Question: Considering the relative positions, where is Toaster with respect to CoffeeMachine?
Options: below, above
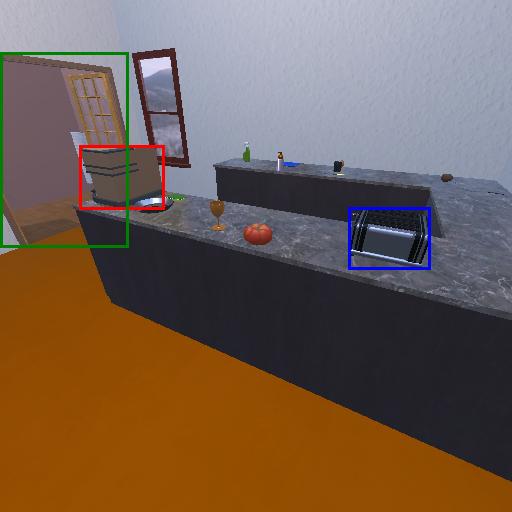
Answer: below